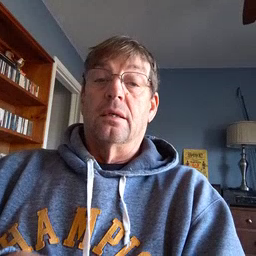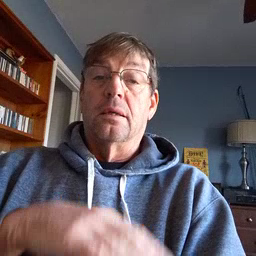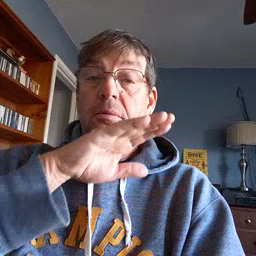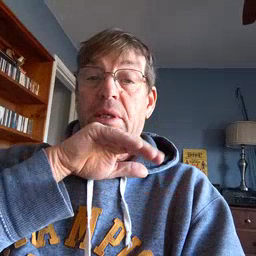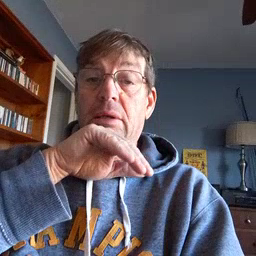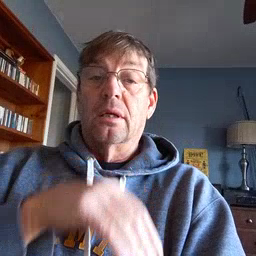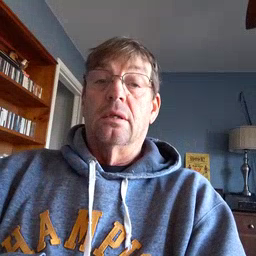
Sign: pig